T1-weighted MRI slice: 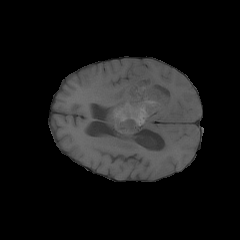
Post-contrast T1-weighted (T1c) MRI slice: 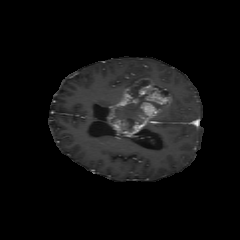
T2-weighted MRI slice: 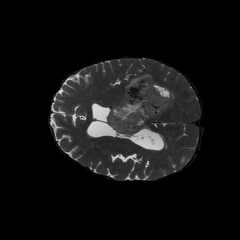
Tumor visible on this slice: yes